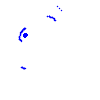
Particle: electron